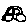
Label: car